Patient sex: F
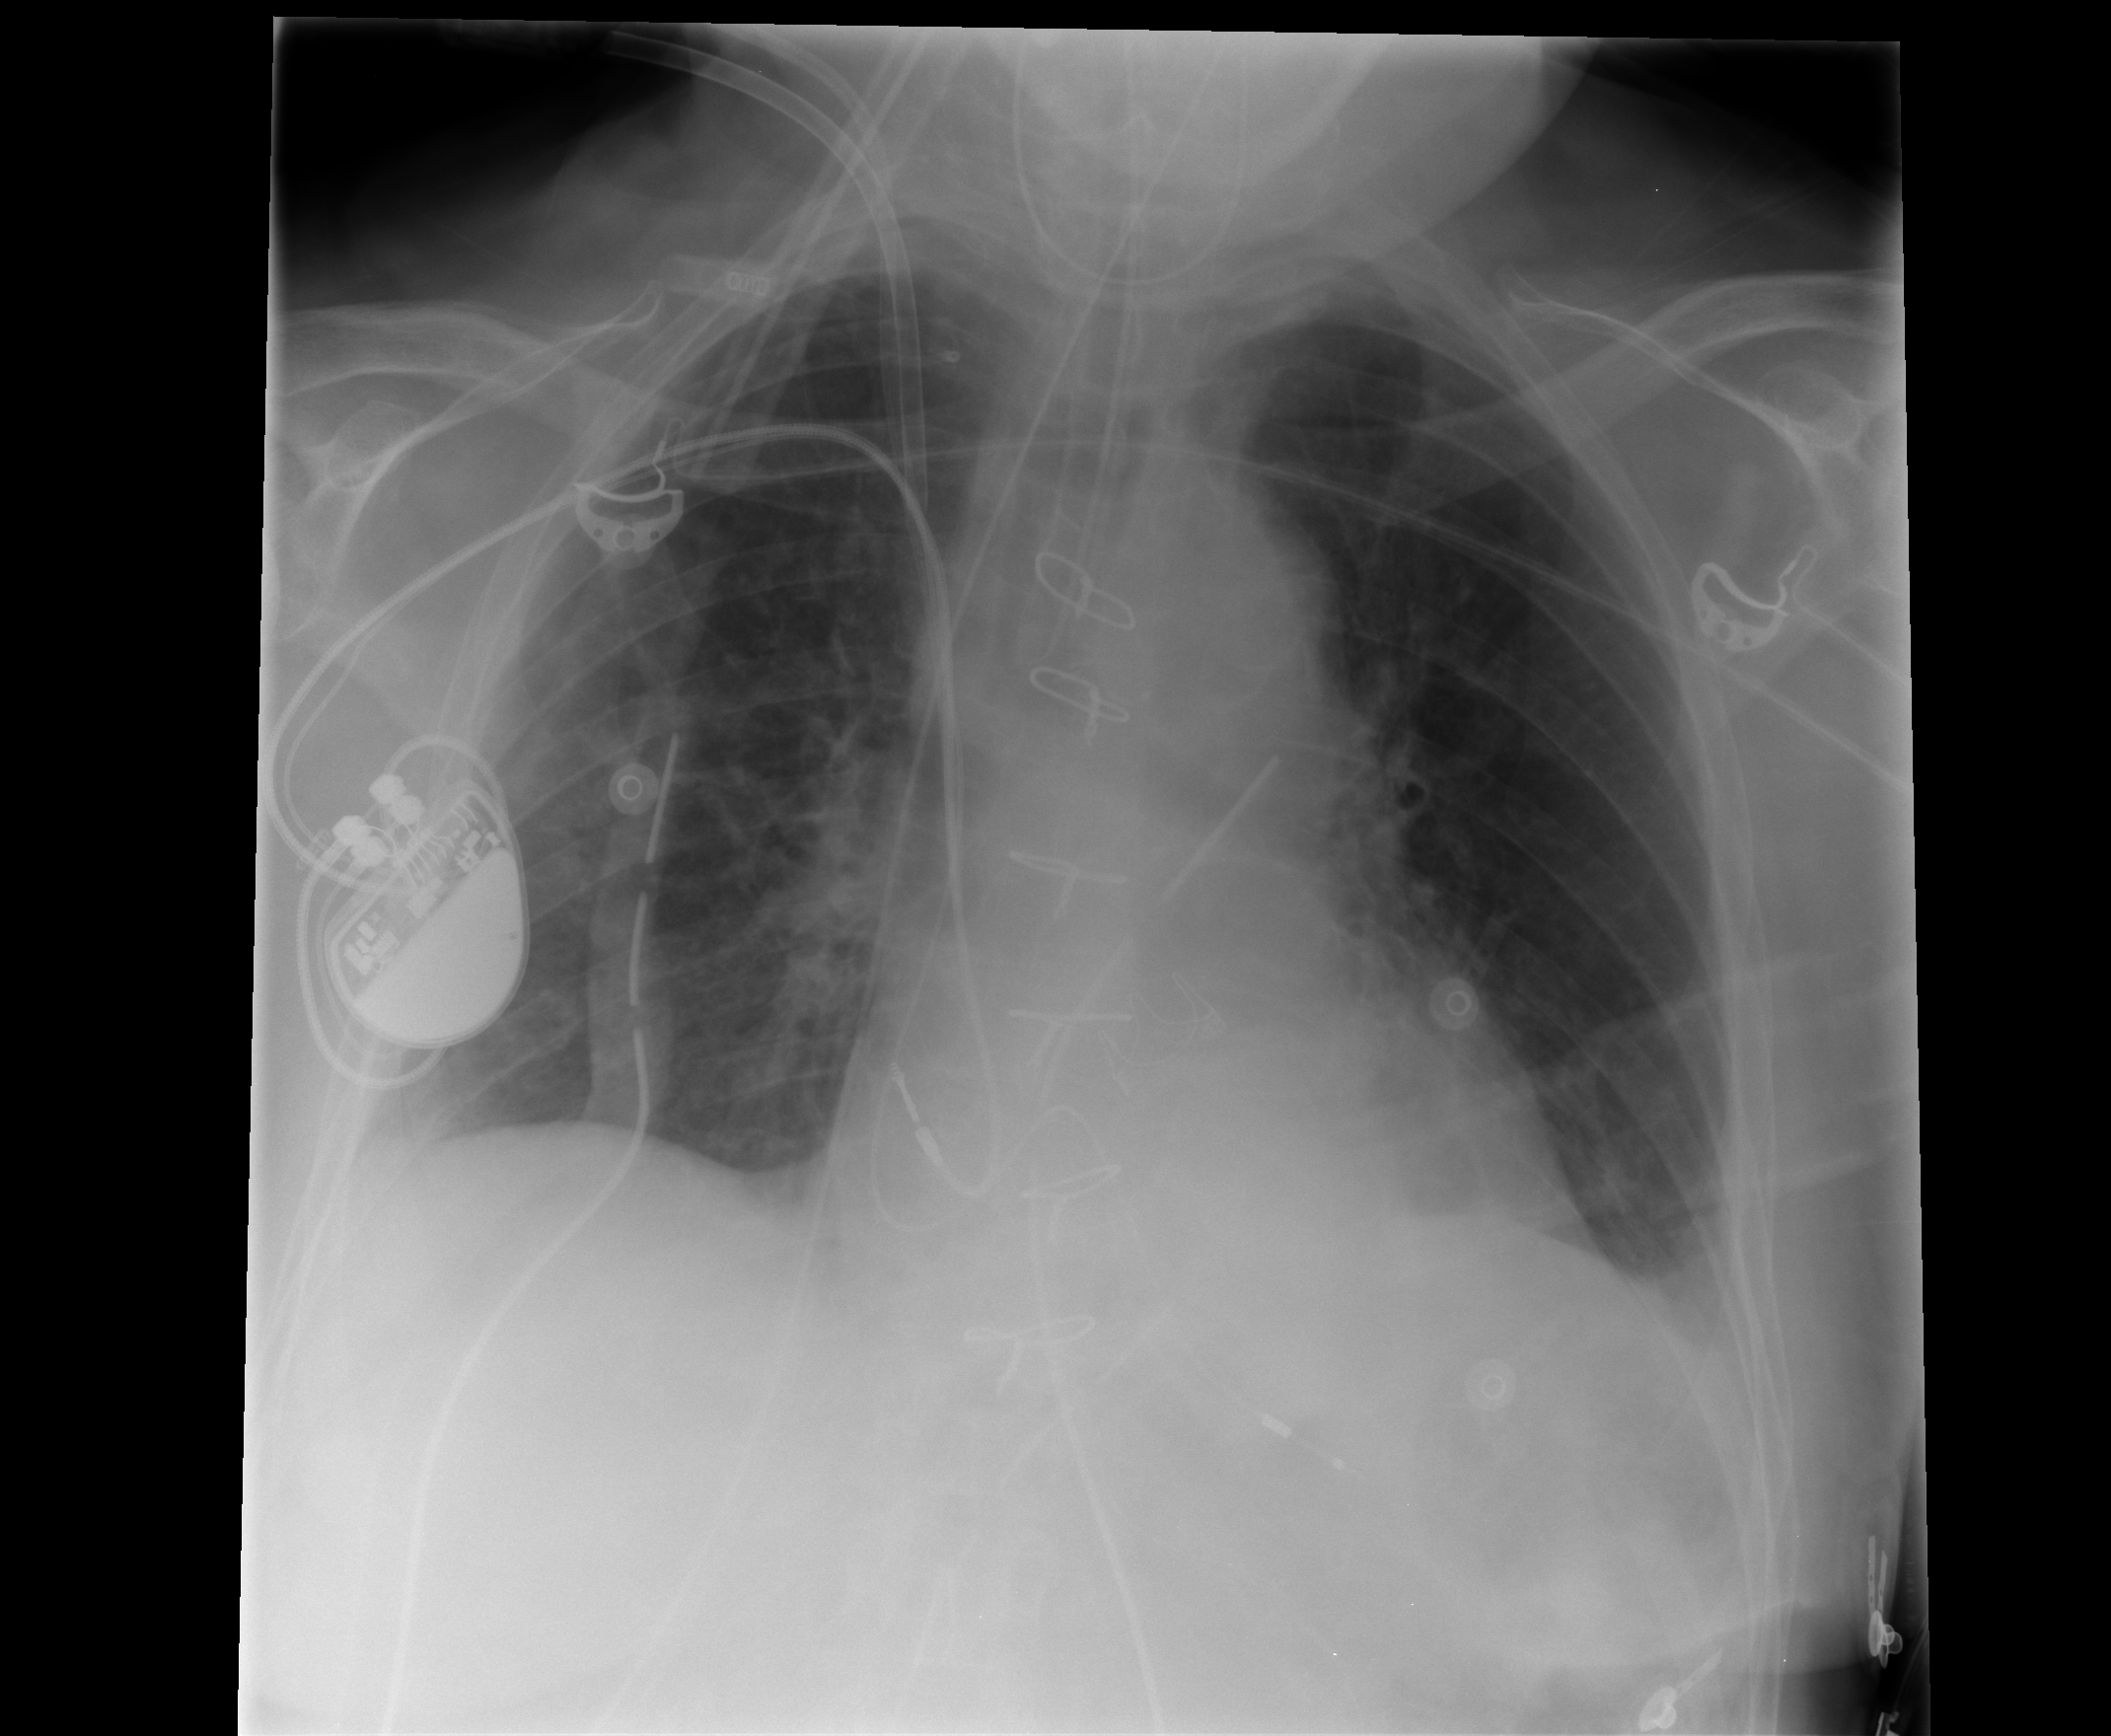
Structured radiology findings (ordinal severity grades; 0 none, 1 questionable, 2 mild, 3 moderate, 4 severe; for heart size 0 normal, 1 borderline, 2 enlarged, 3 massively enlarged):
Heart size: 2
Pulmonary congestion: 2
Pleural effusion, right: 2
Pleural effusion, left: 2
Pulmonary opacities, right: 0
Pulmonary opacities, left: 0
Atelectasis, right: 2
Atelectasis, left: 2